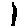
Label: line